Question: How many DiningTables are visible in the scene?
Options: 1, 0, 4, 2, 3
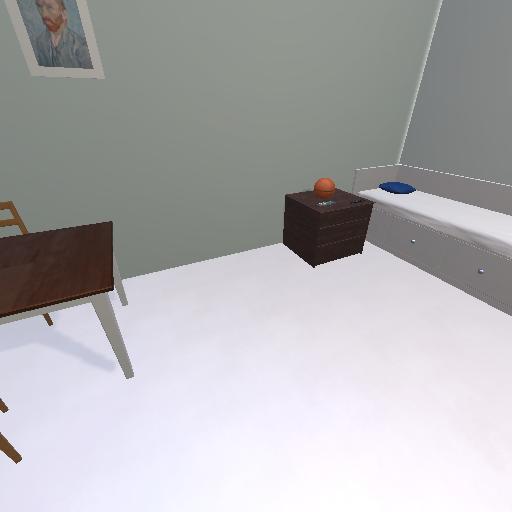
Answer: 1